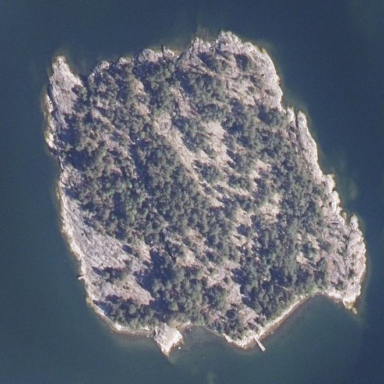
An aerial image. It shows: Island with natural coastline.